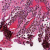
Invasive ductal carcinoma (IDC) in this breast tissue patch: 0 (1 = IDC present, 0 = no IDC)